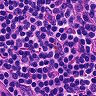
Metastatic tissue present: no